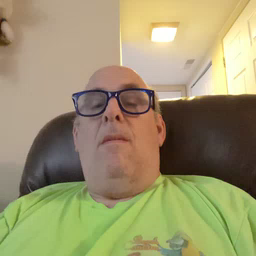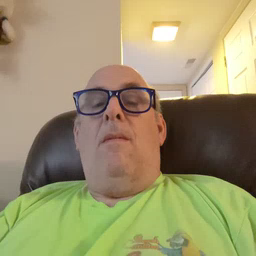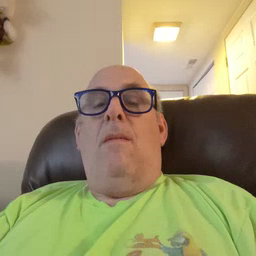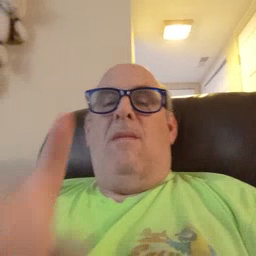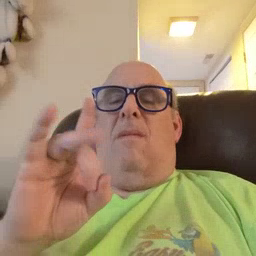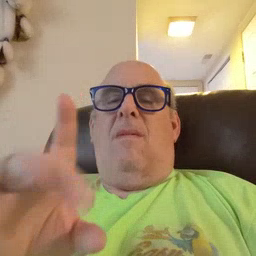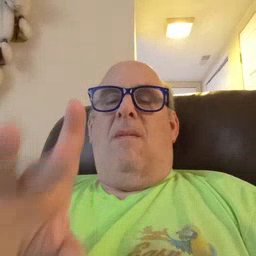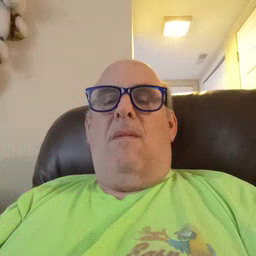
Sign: hate